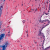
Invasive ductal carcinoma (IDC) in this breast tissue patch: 0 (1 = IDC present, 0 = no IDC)